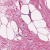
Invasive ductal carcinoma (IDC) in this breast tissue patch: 1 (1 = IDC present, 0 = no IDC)